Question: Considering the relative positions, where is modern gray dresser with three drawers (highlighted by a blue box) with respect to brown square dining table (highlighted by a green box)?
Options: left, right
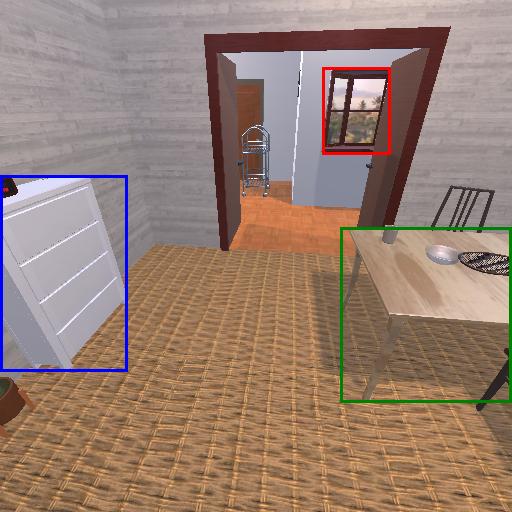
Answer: left